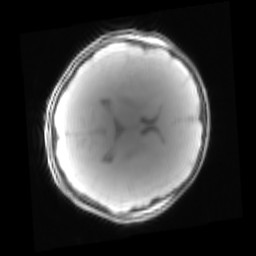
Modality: PDw
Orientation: axial
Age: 11
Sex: female
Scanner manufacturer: siemens
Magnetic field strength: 3 T
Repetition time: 0.25 s
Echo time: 0.00103 s